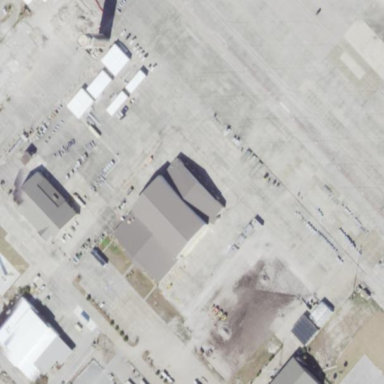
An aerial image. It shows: Hangar building located at airport.